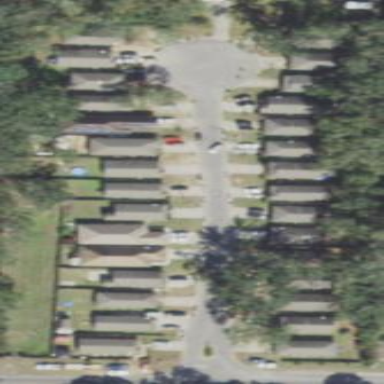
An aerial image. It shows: This residential area consists of single-family homes.